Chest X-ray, PA view. Patient: 47 years old, sex F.
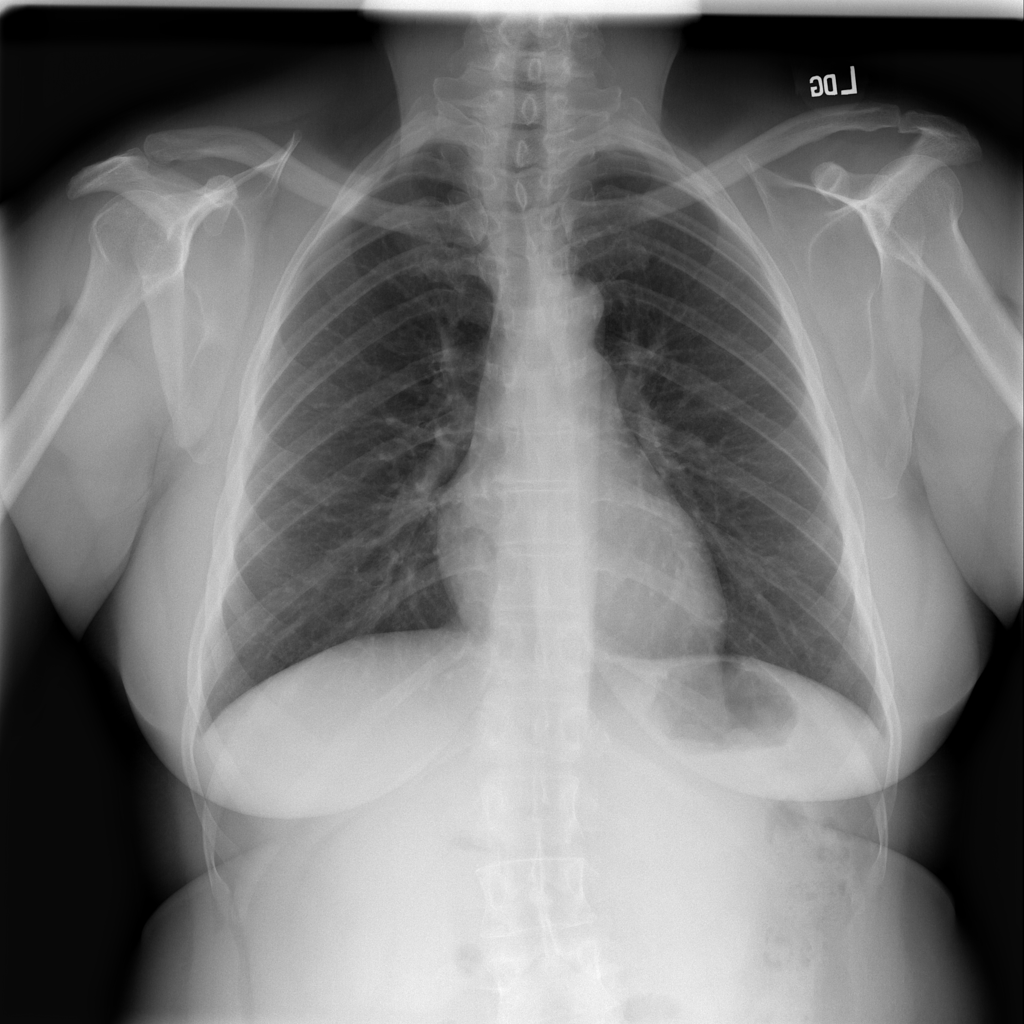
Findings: No Finding